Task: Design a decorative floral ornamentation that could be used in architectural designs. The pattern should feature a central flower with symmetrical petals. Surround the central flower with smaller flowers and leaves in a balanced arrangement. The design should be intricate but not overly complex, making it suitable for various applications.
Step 1028:
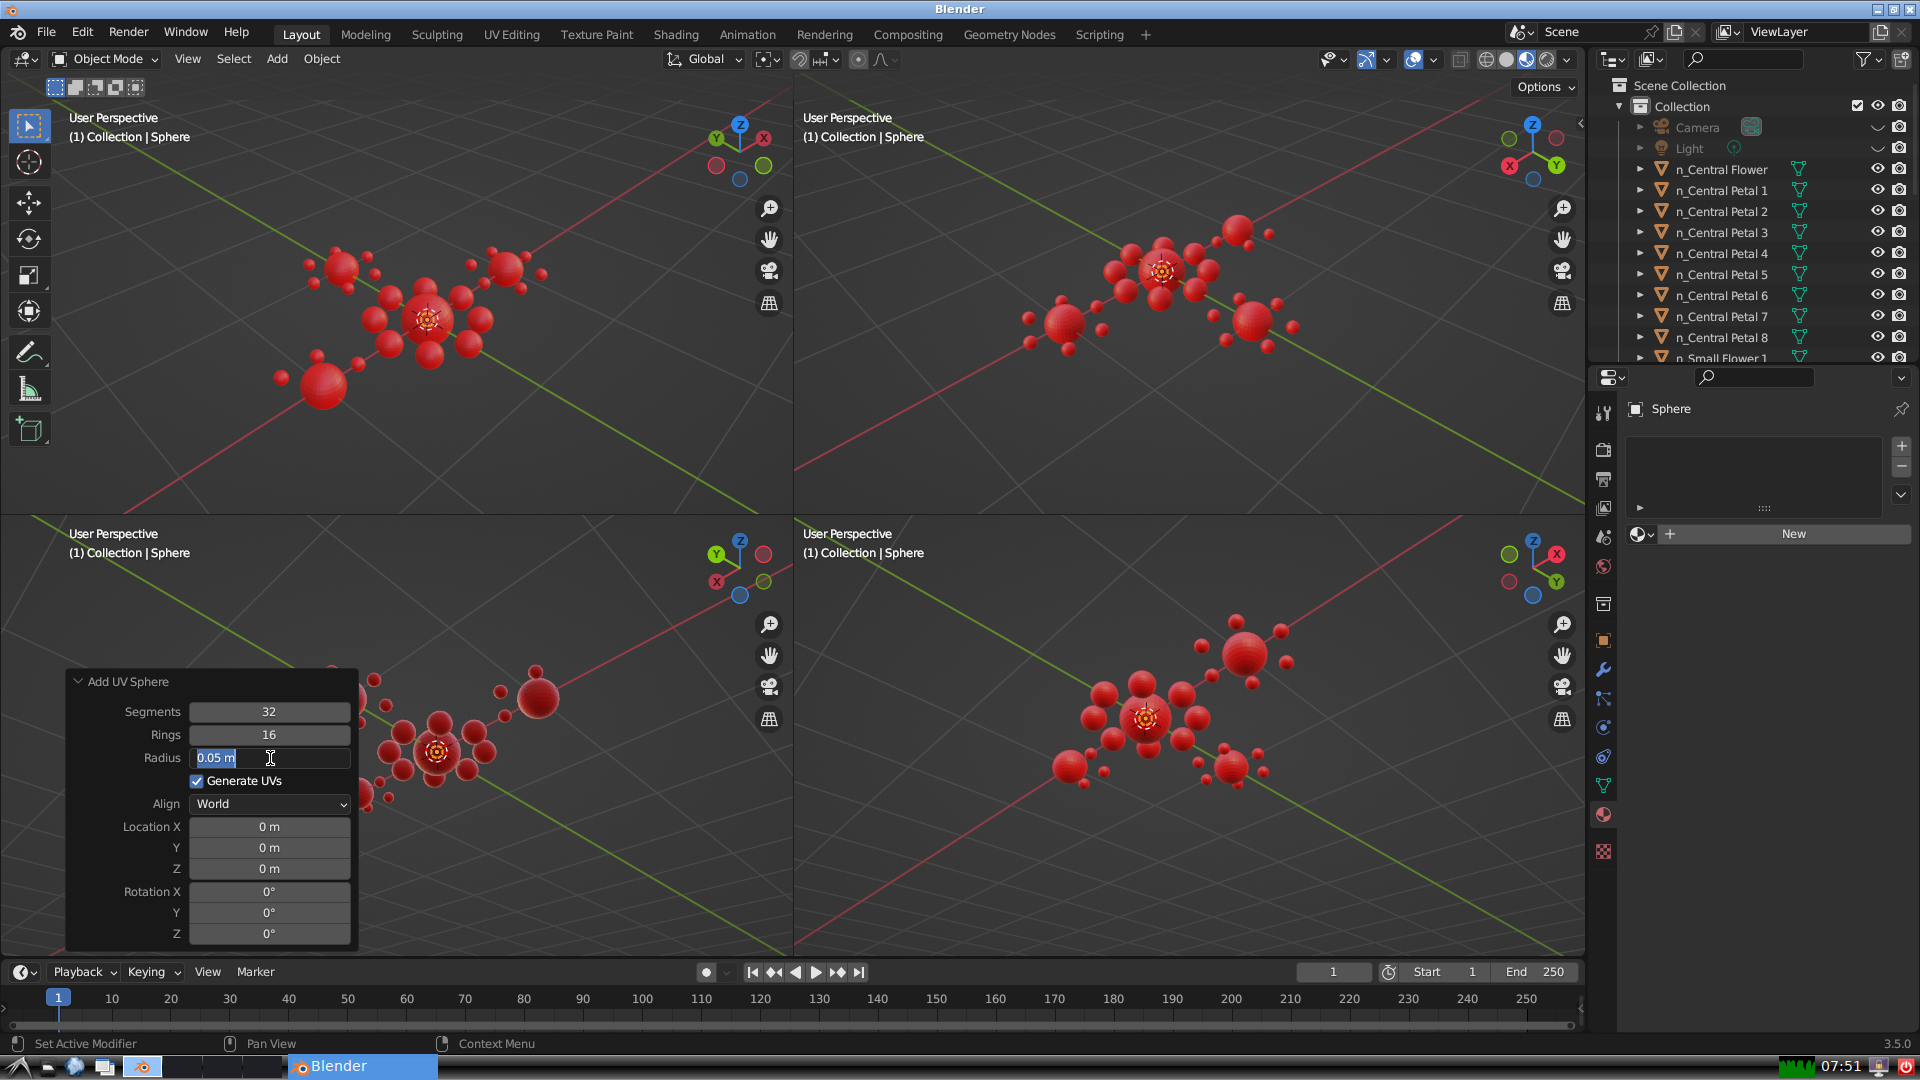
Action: input_text: 0.05